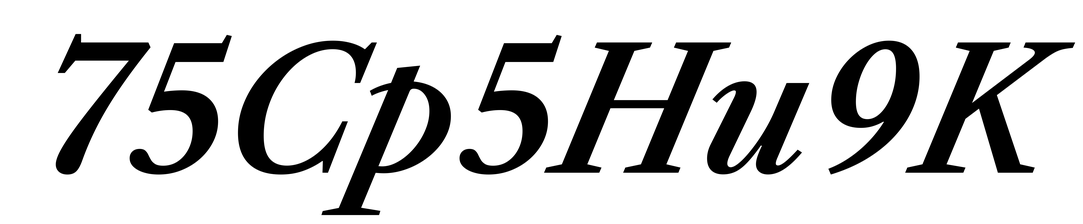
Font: LibreCaslonText-Italic_SemiBold_Italic